Interaction volume radius: 5 \u00c5
Interaction volume height: 10 \u00c5
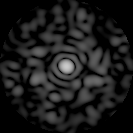
Disorder parameter: 0.7927